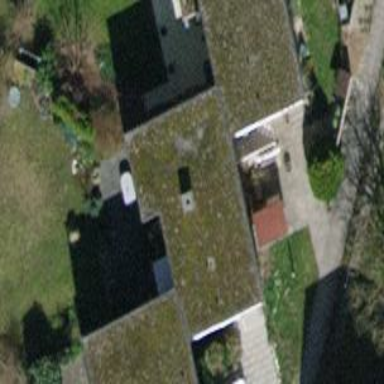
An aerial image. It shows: Terrace building.